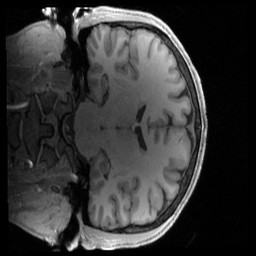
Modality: T1w
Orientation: coronal
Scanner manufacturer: siemens
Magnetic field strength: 3 T
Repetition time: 2.4 s
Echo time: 0.00222 s